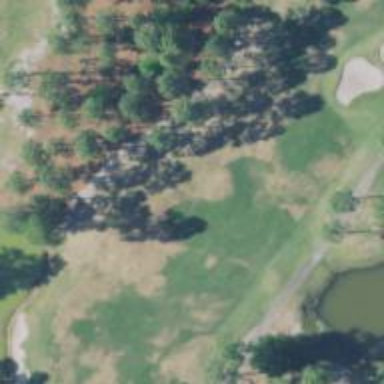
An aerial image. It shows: Golf hole.